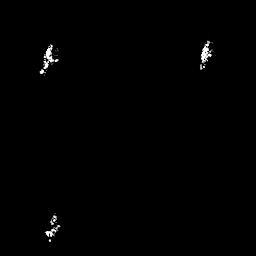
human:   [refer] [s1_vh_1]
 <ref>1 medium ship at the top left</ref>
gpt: <box>[[14, 18, 21, 30, 0]]</box>